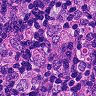
Metastatic tissue present: yes